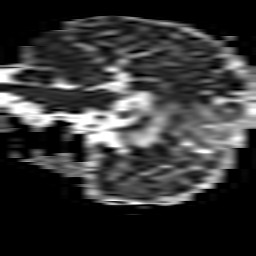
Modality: ADC
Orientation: sagittal
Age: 35
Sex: male
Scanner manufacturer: philips
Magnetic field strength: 3 T
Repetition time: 3.713 s
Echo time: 0.05903 s